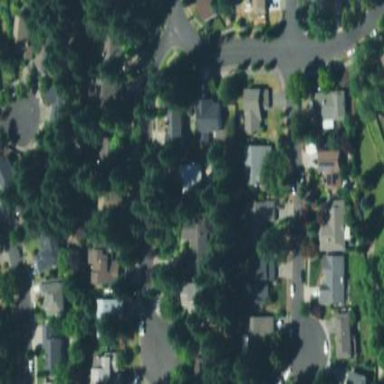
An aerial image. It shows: Residential area consisting of single-family homes.